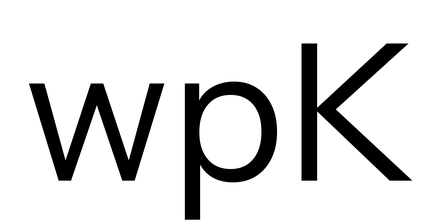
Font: InstrumentSans_Regular